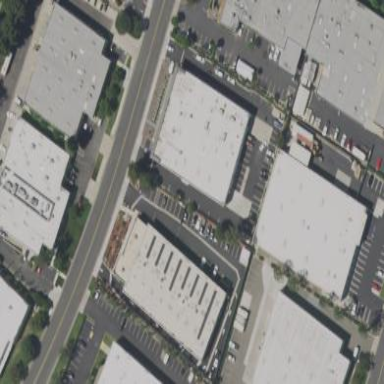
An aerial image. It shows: Commercial area.